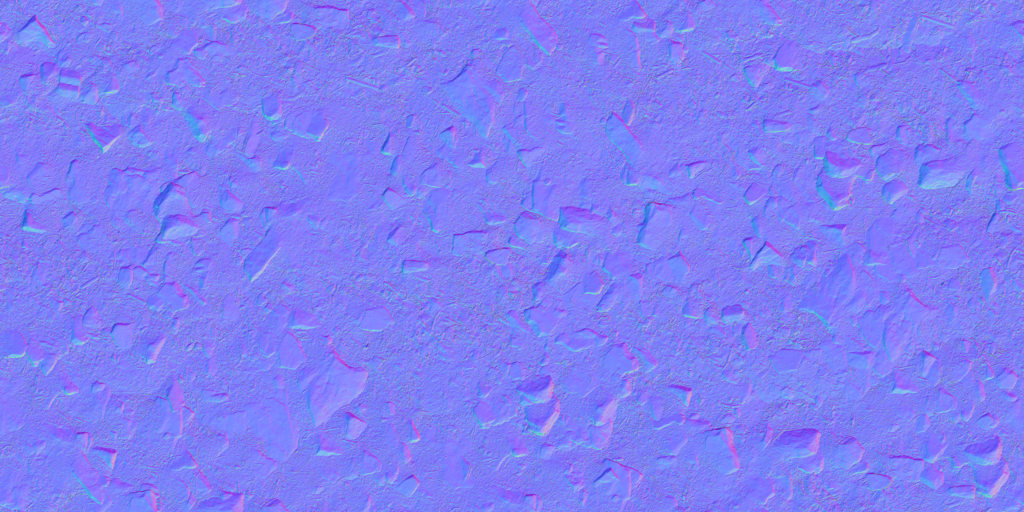
Texture map type: NormalDX